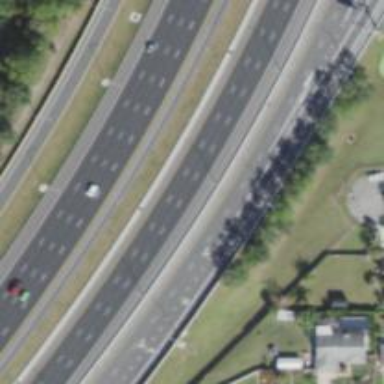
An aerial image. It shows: Motorway junction.